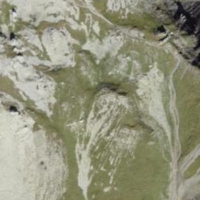
EUNIS habitat code: 48
Species observed at this site:
Macroglossum stellatarum